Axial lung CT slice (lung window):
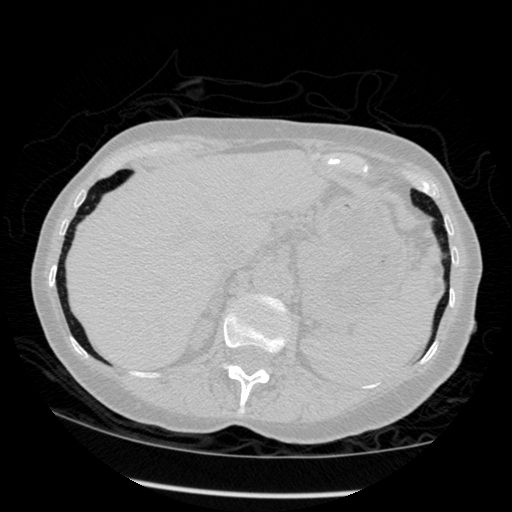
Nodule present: no